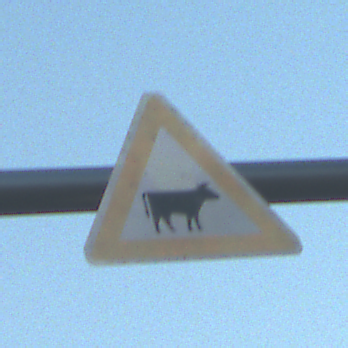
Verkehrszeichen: ViehtriebLinks
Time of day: SunriseSunset
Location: Outdoor (Nature)
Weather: Clear
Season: Winter
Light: Natural